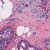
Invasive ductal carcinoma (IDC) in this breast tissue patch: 0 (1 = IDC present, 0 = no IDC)